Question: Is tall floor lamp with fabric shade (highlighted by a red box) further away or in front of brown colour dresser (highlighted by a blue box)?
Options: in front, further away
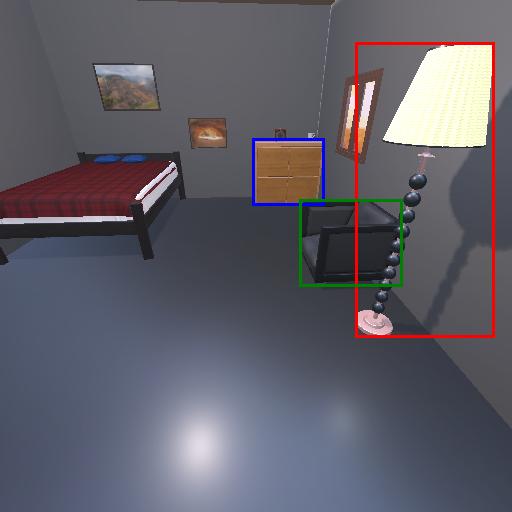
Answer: in front